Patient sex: M
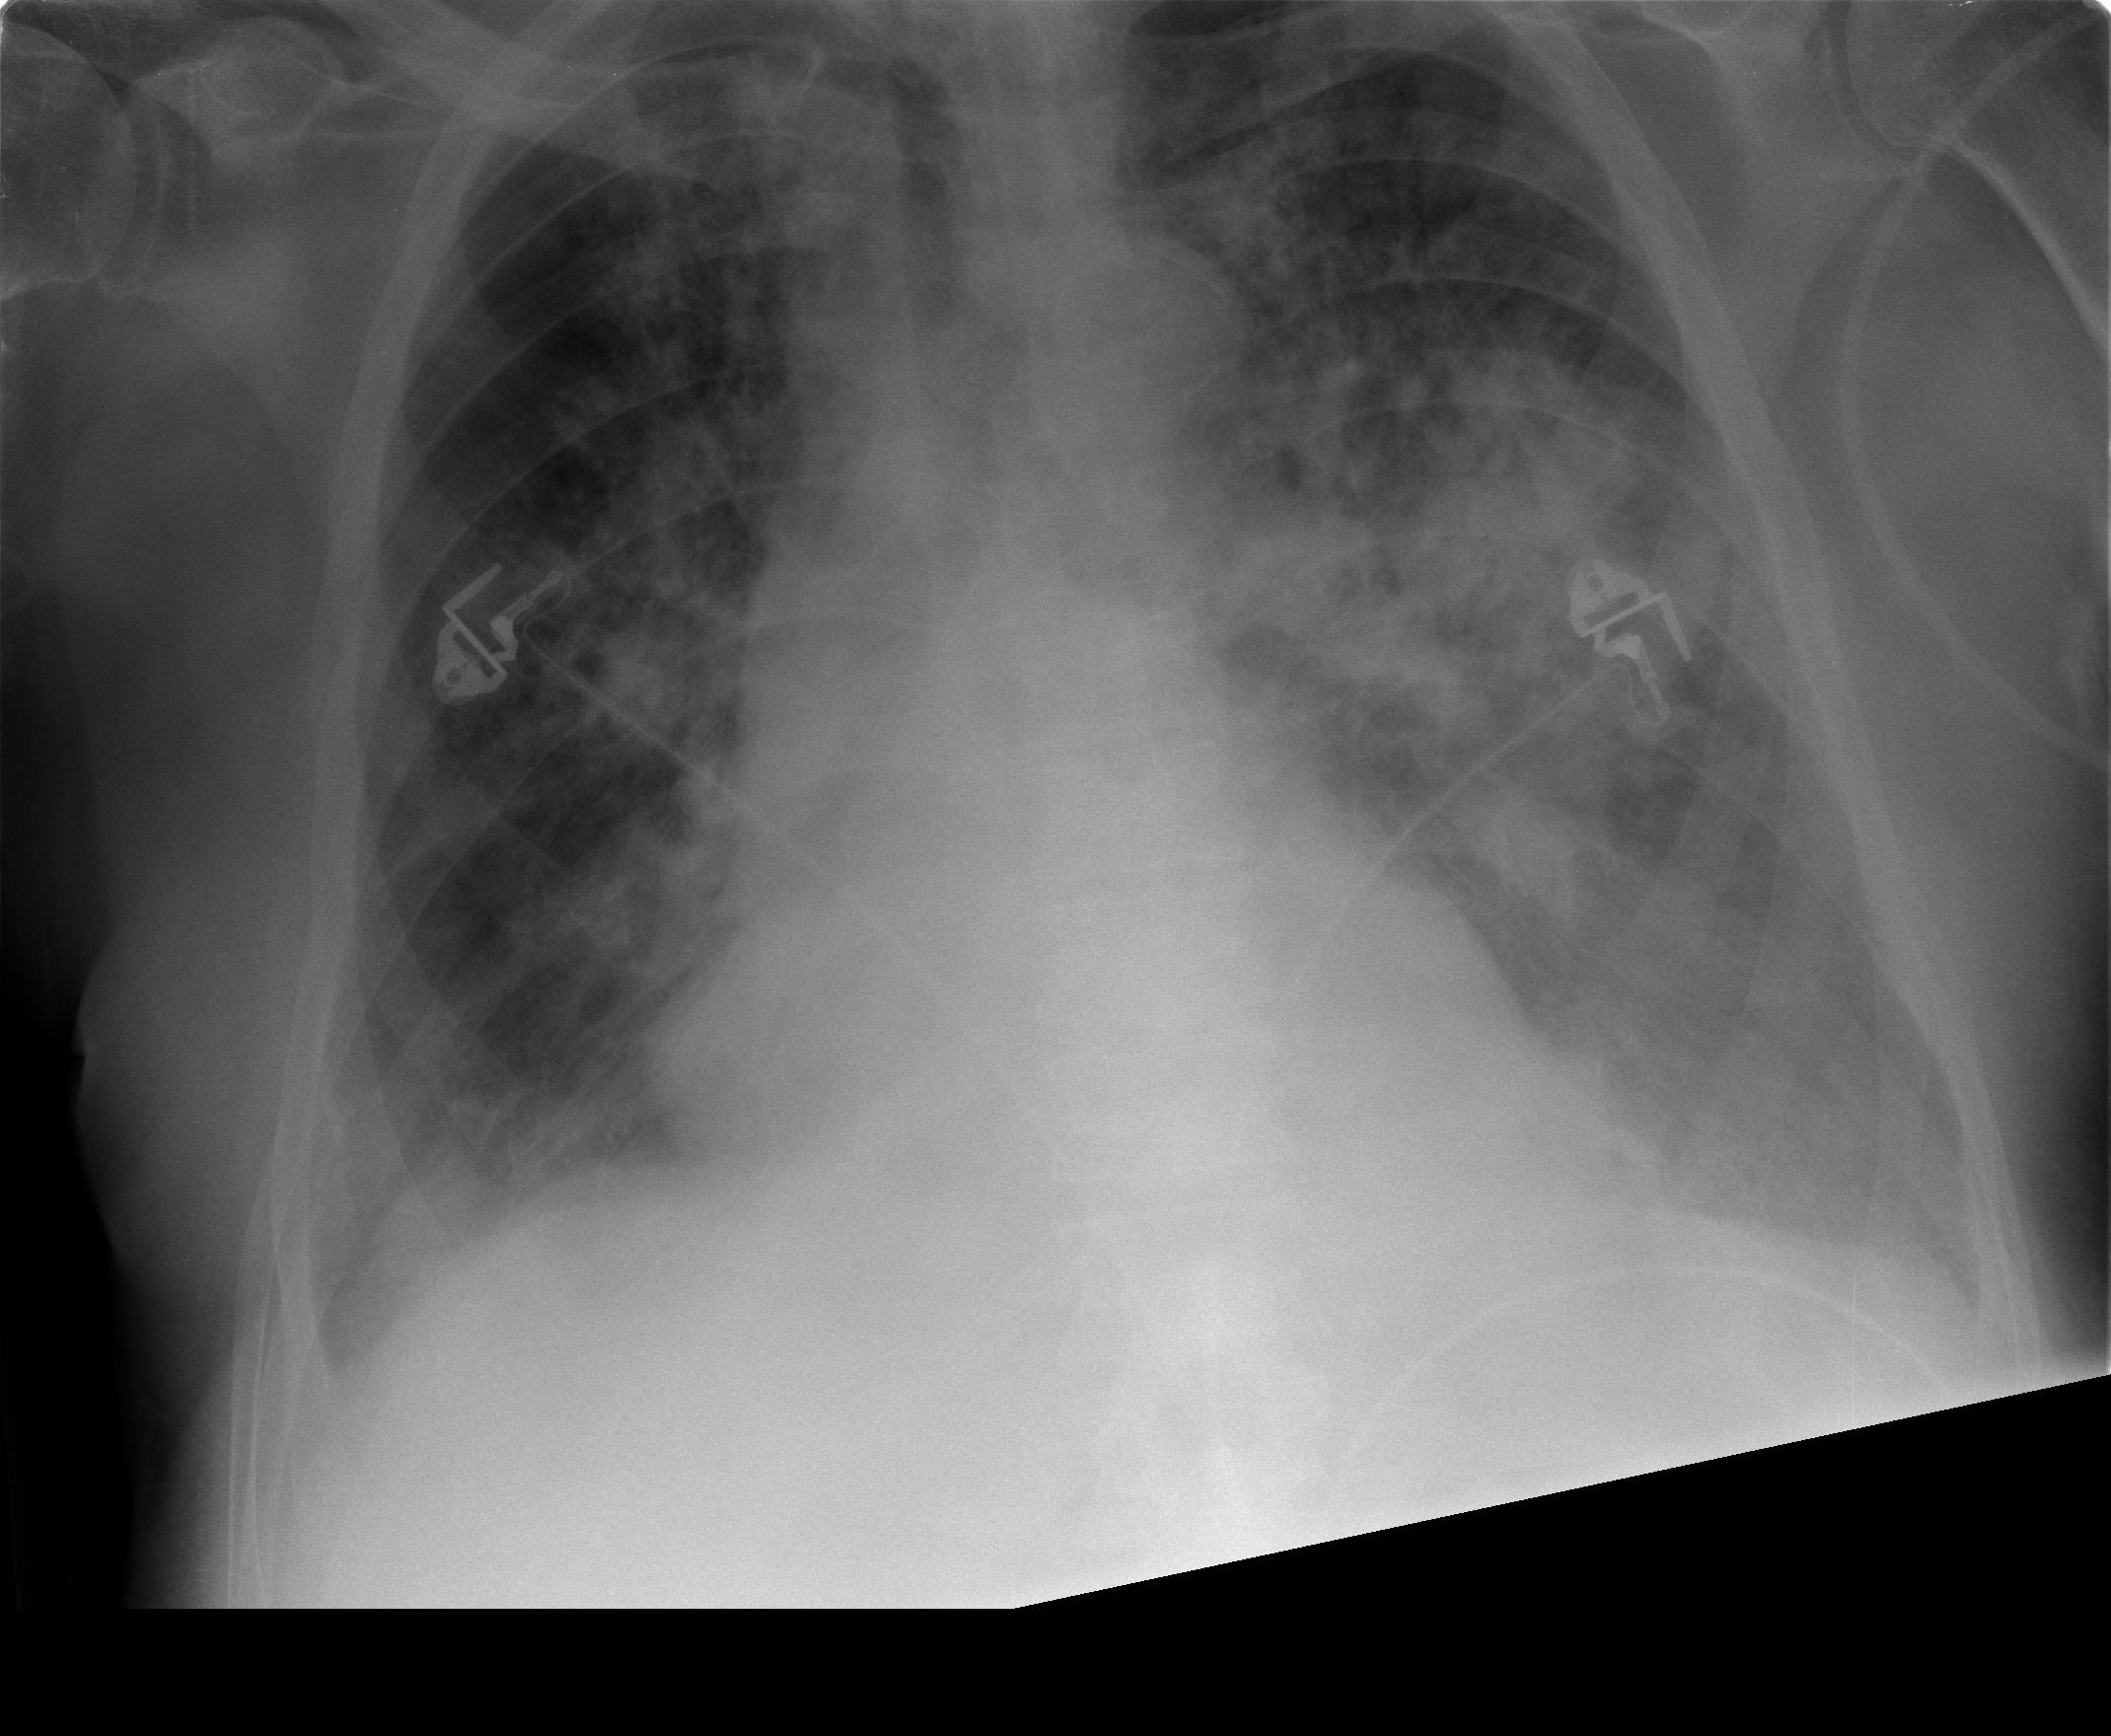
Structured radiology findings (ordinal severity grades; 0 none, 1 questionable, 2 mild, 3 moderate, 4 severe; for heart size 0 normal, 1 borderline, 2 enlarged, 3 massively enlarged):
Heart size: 2
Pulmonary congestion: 3
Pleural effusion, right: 0
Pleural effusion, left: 2
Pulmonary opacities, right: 2
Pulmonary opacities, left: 3
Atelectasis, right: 1
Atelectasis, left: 1